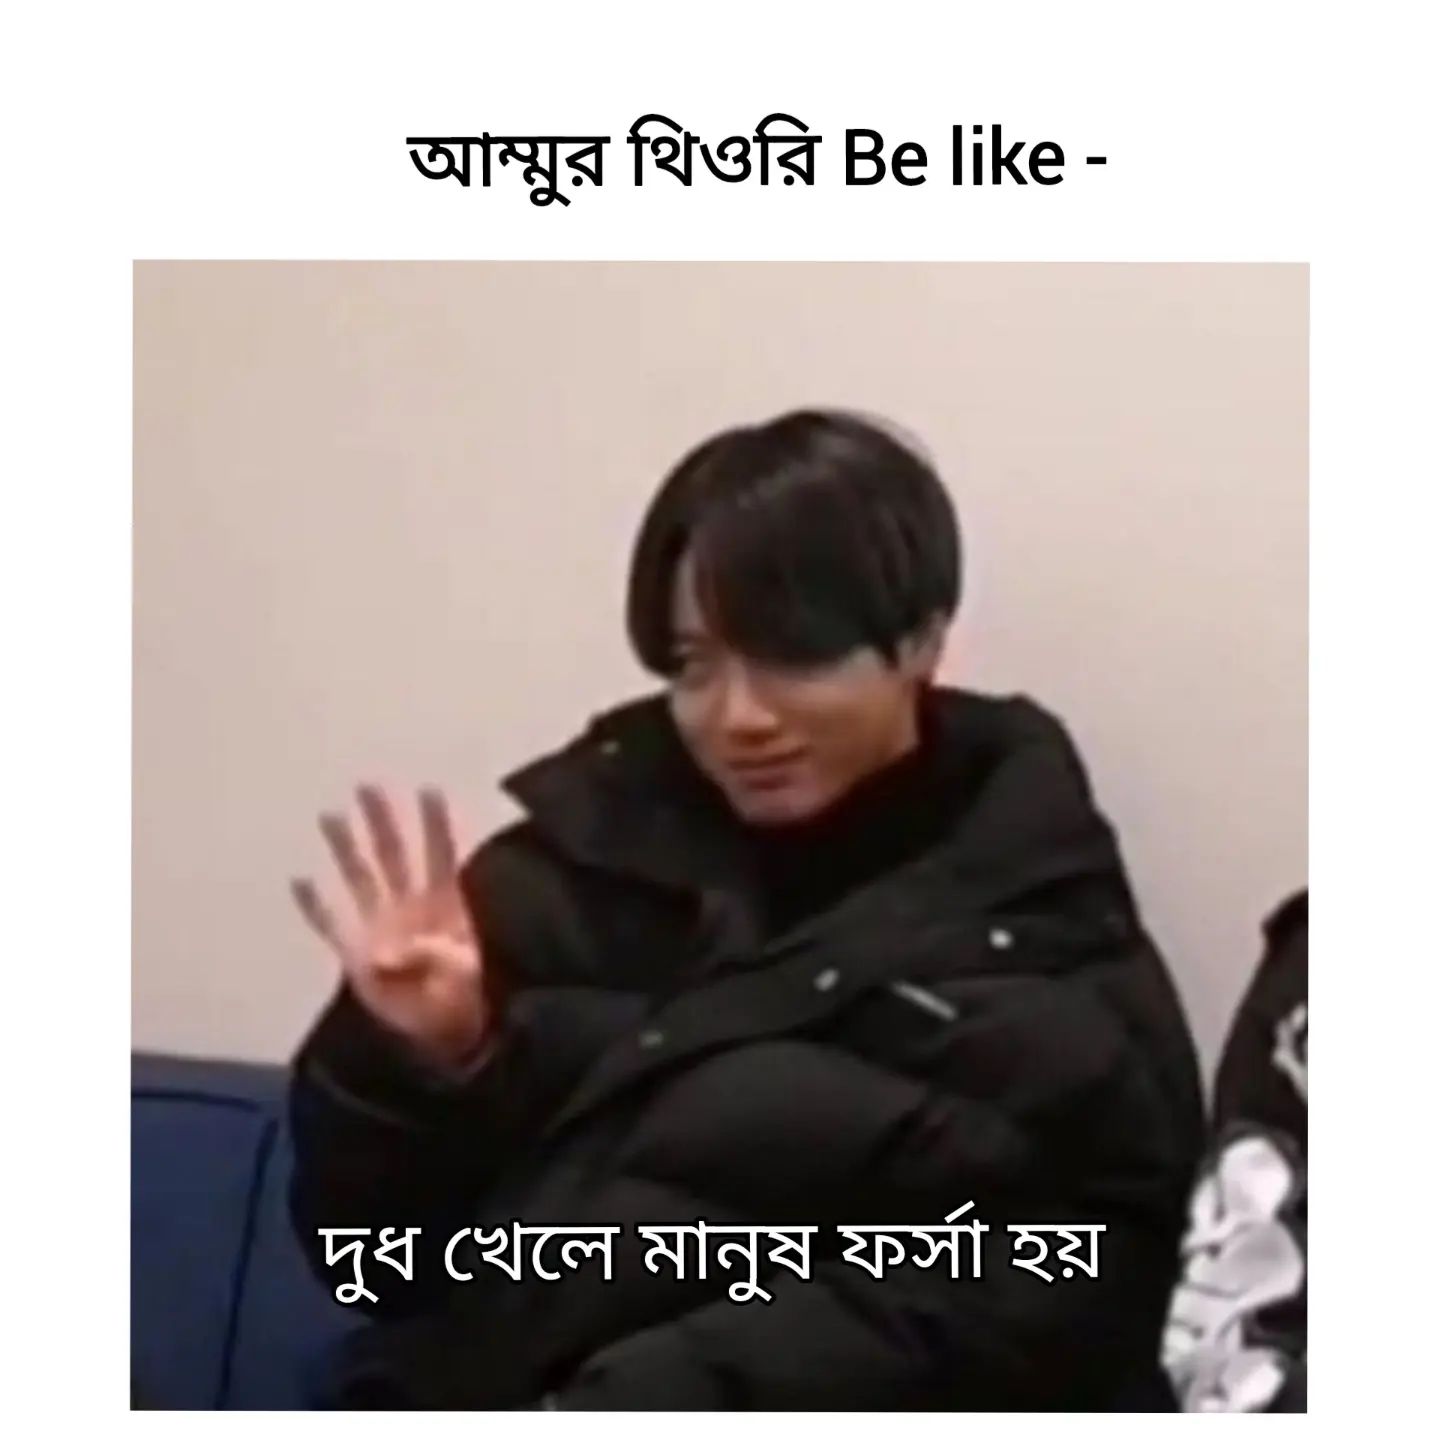
Text: আম্মুর থিওরি দুধ খেলে মানুষ ফর্সা হয়
Label: Non Hate